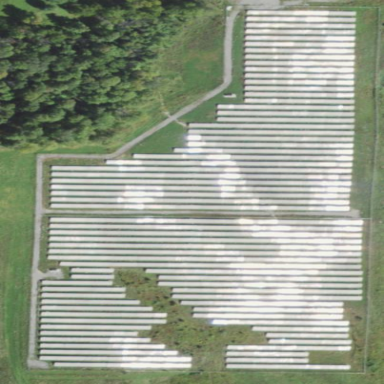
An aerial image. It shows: Solar power plant using photovoltaic technology to generate electricity.